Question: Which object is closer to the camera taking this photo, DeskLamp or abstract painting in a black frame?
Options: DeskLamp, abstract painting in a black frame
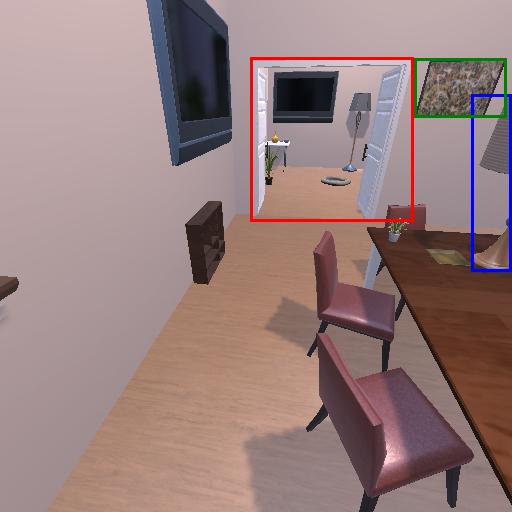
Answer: DeskLamp